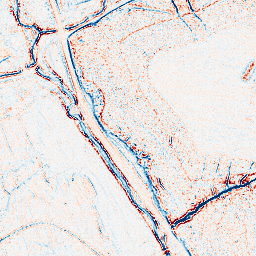
Category: edge_preserving
Decomposition family: bilateral
Decomposition parameters: d: 5
sigma_color: 75
sigma_space: 75
Upsampling method: linear_exact
Upsampling parameters: scale: 4
Upsampling scale: 4